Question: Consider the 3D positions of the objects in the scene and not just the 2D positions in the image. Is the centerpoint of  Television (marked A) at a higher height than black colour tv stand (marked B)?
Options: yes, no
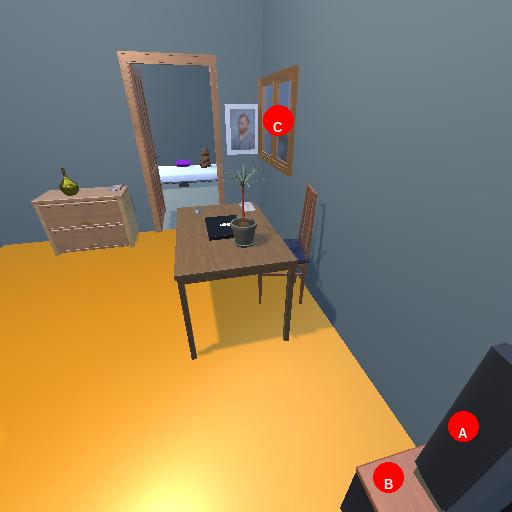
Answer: yes